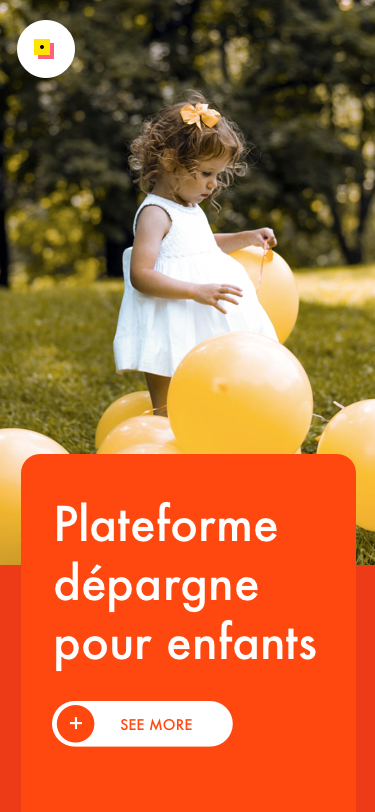
Text in this UI design:
Plateforme
dépargne
pour enfants
+
SEE MORE